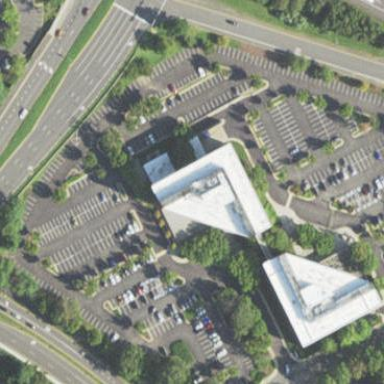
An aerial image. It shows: Darkslategrey office building.